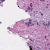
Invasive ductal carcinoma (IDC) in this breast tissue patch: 1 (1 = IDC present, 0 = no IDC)